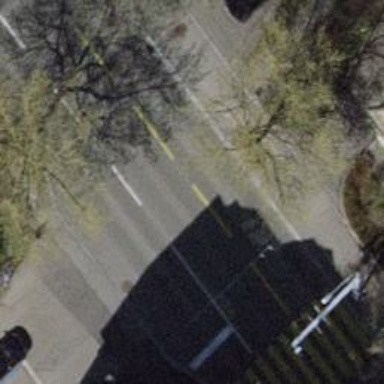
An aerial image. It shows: Tertiary road with asphalt surface and sidewalks on both sides. It has trolley wires for forward movement.